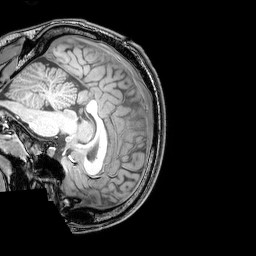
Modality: T1w
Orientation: sagittal
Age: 24
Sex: male
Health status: healthy
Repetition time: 0.081 s
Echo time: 0.037 s